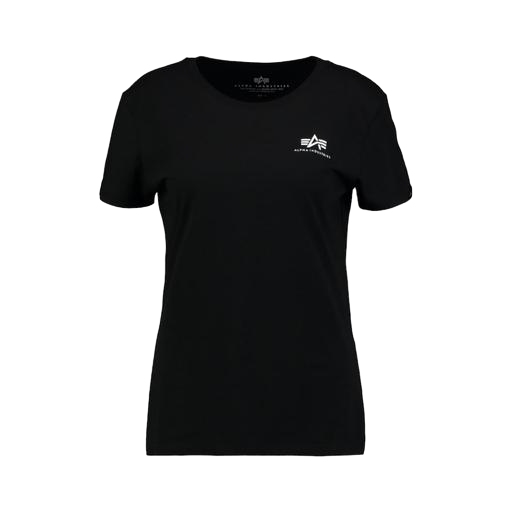
black women’s ua t-shirt, black women's ua x ali short sleeve t-shirt, slim crew tee, white background